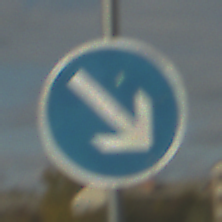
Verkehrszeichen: VorgeschriebeneVorbeifahrtRechts
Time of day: MorningAfternoon
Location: Outdoor (RoadRail)
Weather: PartlyCloudy
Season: NotSpecified
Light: Natural